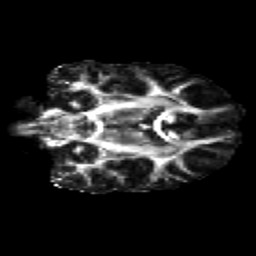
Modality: FA
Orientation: coronal
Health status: healthy
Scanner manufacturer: siemens
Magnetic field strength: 3 T
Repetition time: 12 s
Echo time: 0.092 s